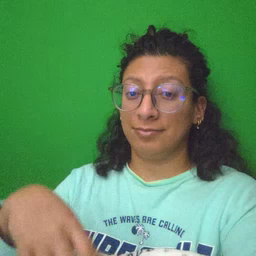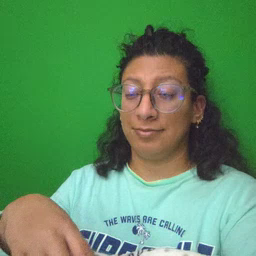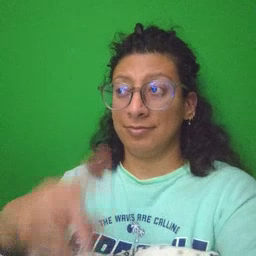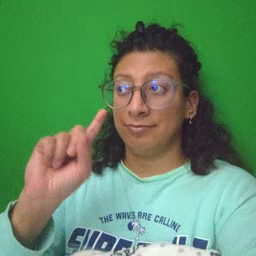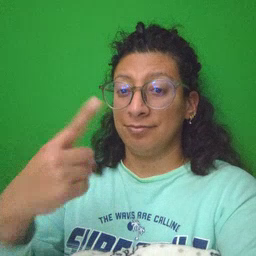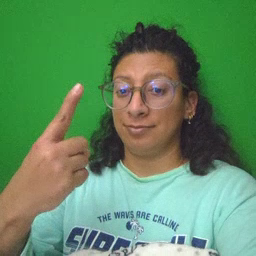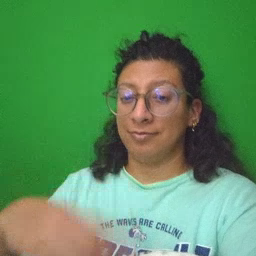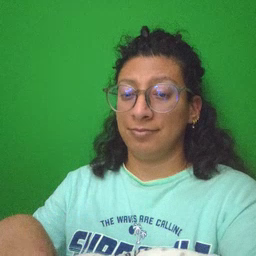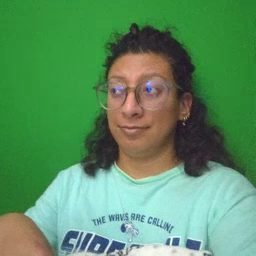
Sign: first